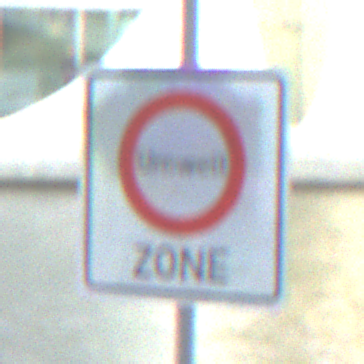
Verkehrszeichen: BeginnUmweltzone
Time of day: SunriseSunset
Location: Outdoor (Urban)
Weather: PartlyCloudy
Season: NotSpecified
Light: Natural